Sex: F
Age: 55
Scanner: Avanto
Primary tumour origin: Non-Small Cell Lung Cancer
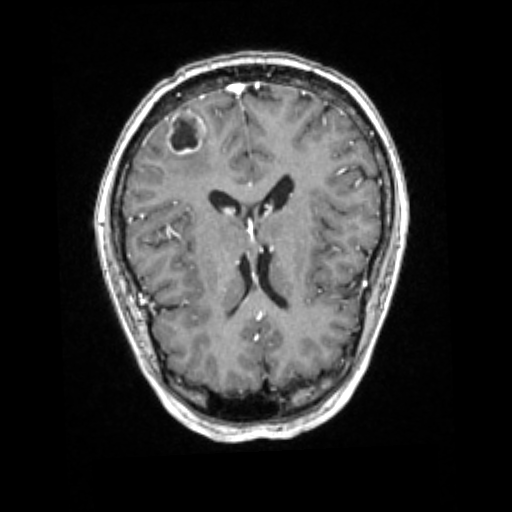
Segmented lesion volume (cc): 5.644
Number of lesion components: 2